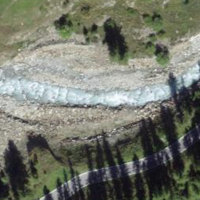
EUNIS habitat code: 23
Species observed at this site:
Vanessa cardui
Buteo buteo
Lysandra coridon